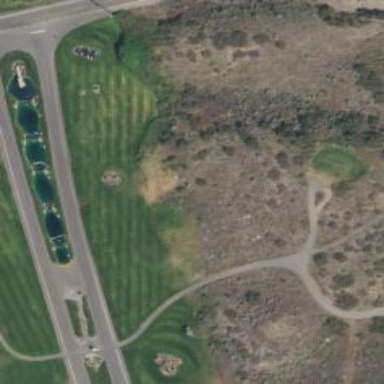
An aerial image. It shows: Golf fairway surrounded by grass.